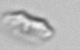
Label: detritus_transparent